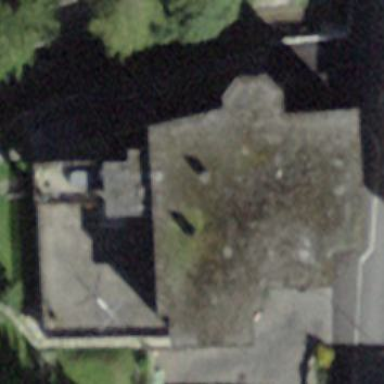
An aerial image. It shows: Building with flat roof.